Field crop: maize
Growth stage: 2
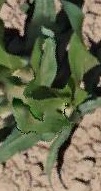
Species: maize